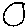
Label: circle